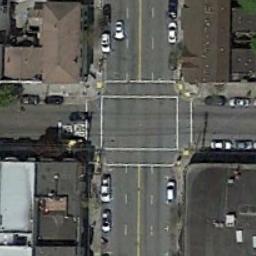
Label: intersection